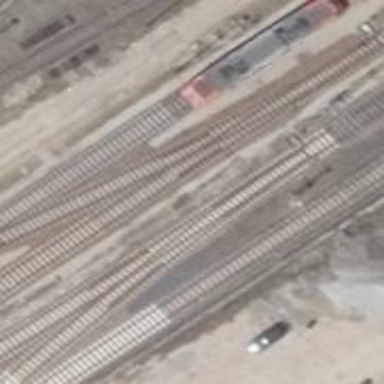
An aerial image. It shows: Rail yard with electrified contact lines for the trains.